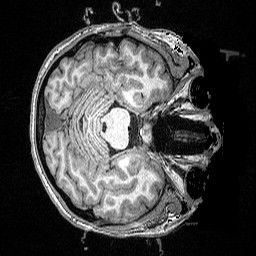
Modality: T1w
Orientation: axial
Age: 23
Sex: female
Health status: healthy
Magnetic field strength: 3 T
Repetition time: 2.53 s
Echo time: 0.00331 s